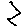
Label: zigzag